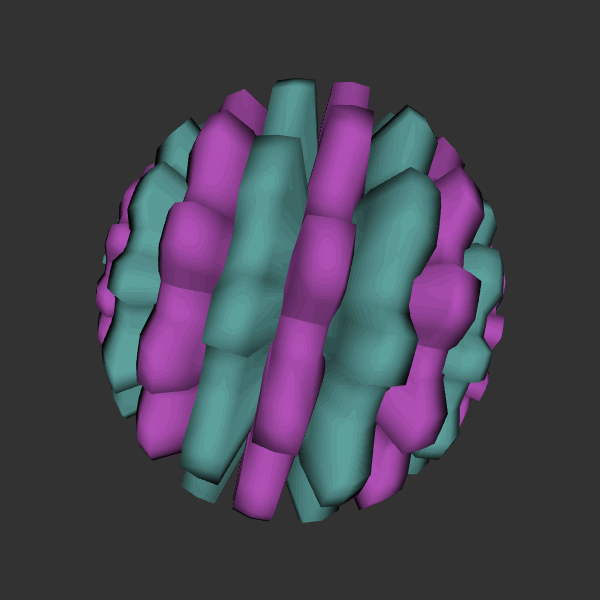
Background: dark